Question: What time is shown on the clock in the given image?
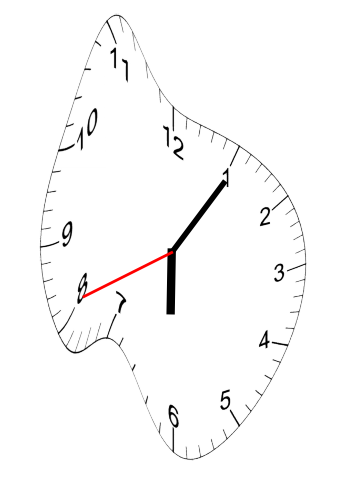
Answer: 06:05:41